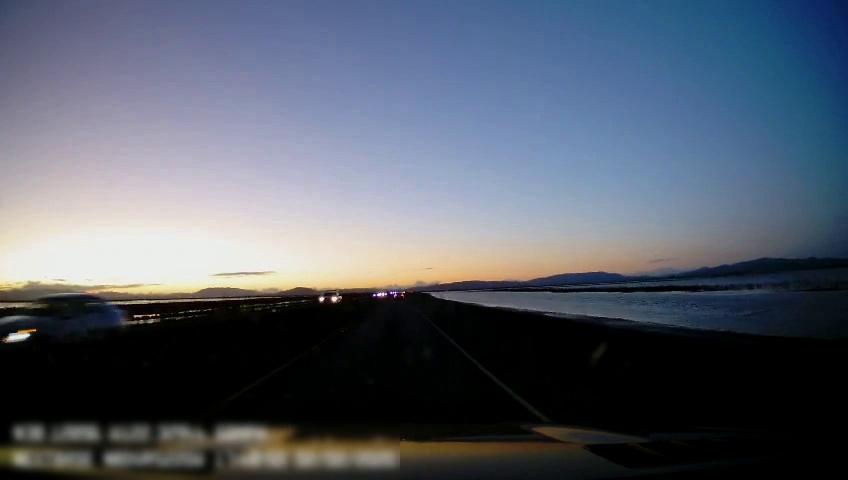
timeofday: Dusk/Dawn/Twilight
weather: Sunny
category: Drivable Space
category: Vehicles | Car
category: Vehicles | Truck
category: Vehicles | Car
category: Lanes | Current Lane
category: Lanes | Current Lane